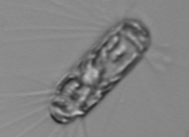
Label: Corethron_hystrix